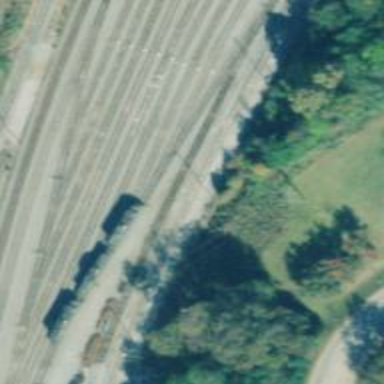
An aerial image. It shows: Unused railway yard.